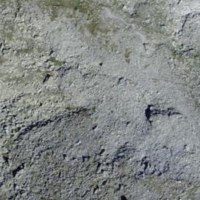
EUNIS habitat code: 31
Species observed at this site:
Saxifraga bryoides
Bartsia alpina